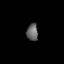
Tissue: lung
Cell type: Epithelial cells
Senescence score: 0.2144
Nuclear area (px): 192
Mean DAPI intensity: 99.849